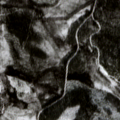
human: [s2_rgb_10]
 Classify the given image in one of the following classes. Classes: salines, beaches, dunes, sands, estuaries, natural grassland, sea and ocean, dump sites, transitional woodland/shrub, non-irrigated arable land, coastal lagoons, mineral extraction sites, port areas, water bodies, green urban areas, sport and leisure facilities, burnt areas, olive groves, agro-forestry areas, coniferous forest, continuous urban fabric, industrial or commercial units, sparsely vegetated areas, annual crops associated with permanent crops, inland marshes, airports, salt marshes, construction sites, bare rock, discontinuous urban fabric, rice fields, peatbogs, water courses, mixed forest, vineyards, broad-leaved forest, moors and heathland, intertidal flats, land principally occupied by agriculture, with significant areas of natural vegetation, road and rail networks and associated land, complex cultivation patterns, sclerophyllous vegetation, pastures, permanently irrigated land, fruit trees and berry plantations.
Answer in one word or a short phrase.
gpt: broad-leaved forest, coniferous forest, mixed forest, transitional woodland/shrub